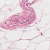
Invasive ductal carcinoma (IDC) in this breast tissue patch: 0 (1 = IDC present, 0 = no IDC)